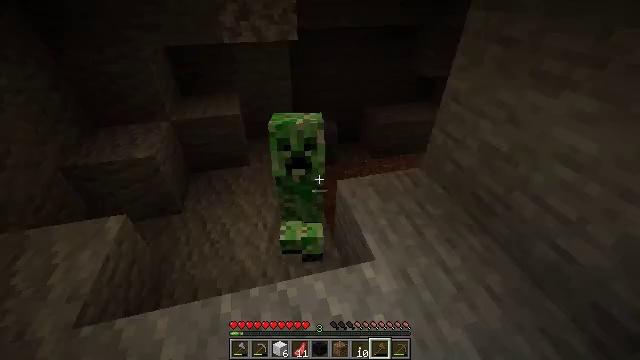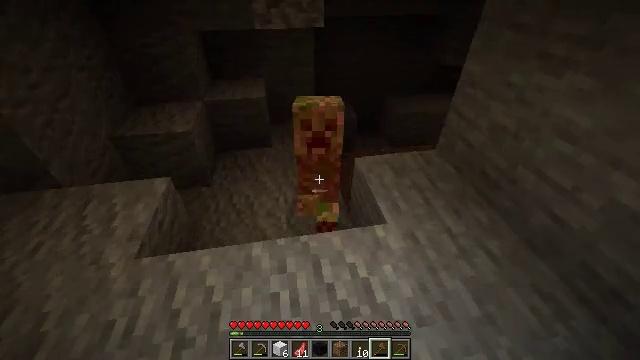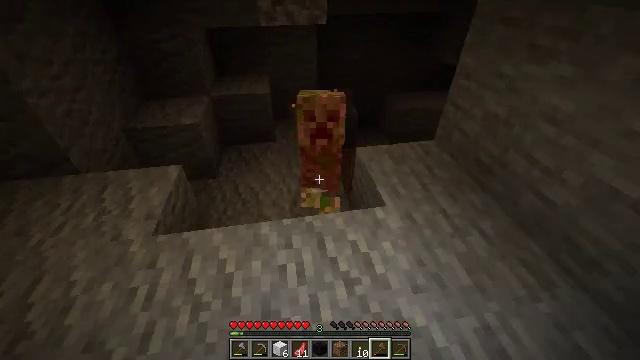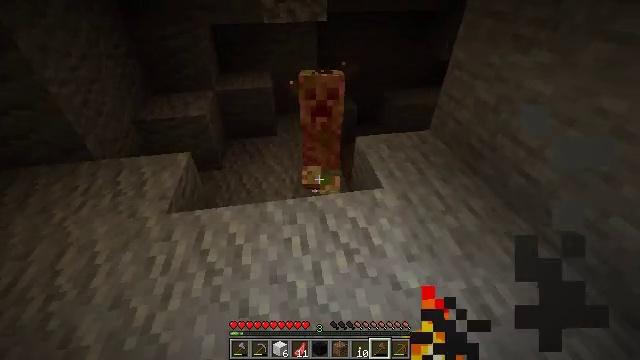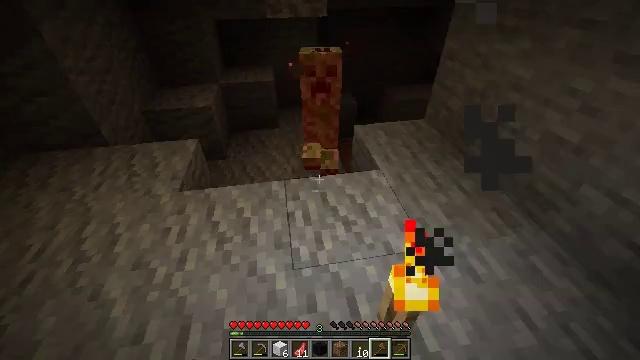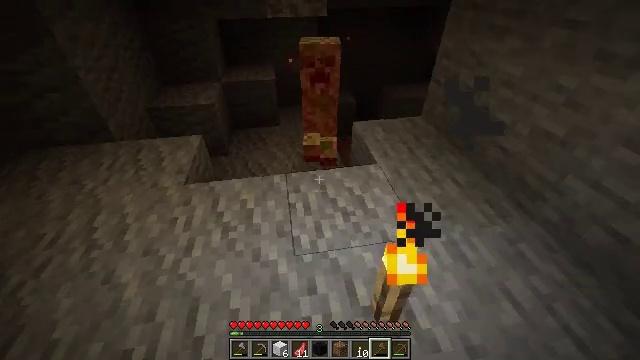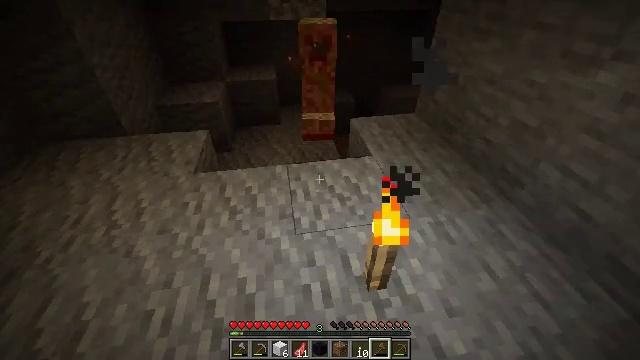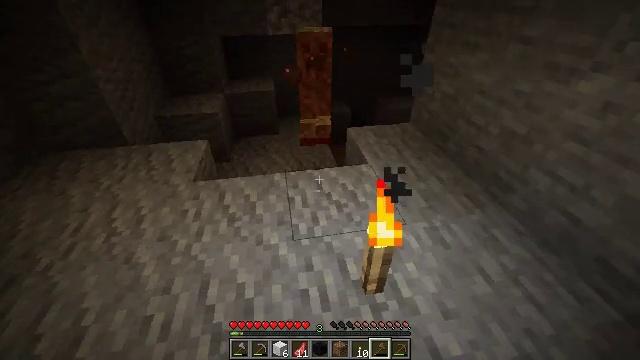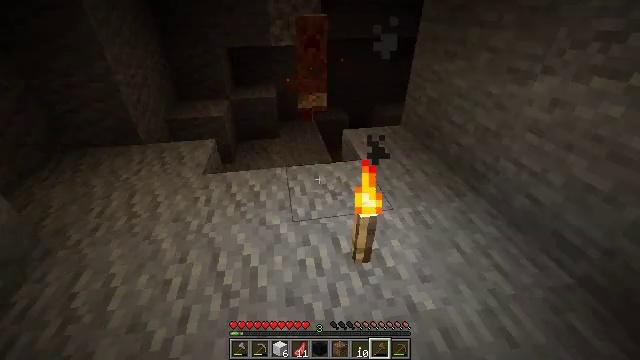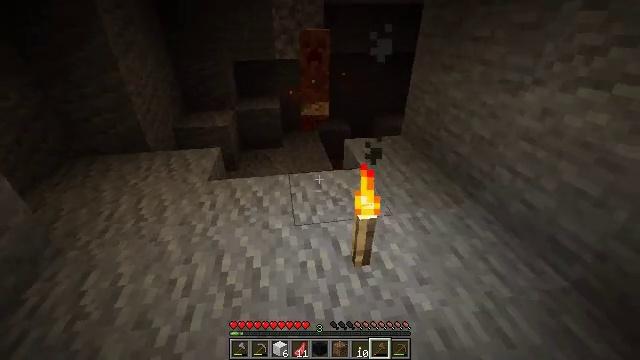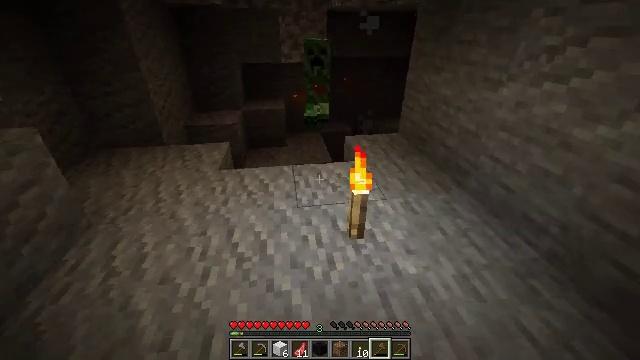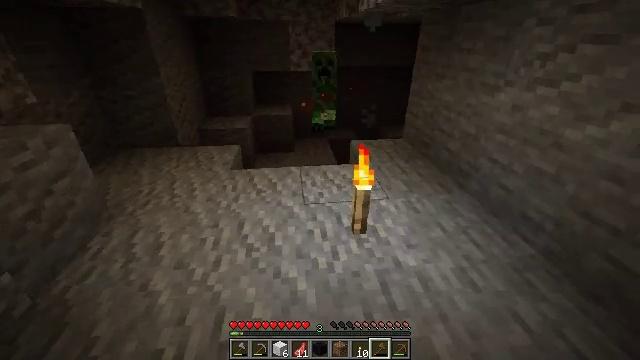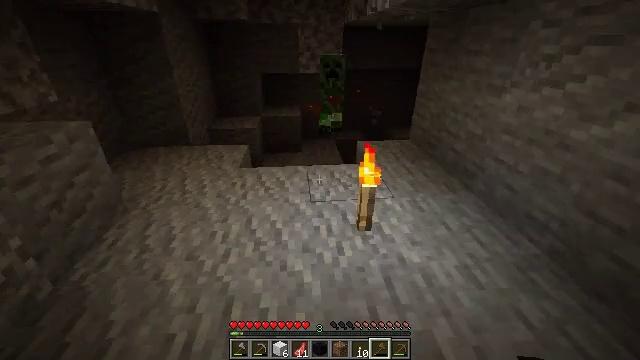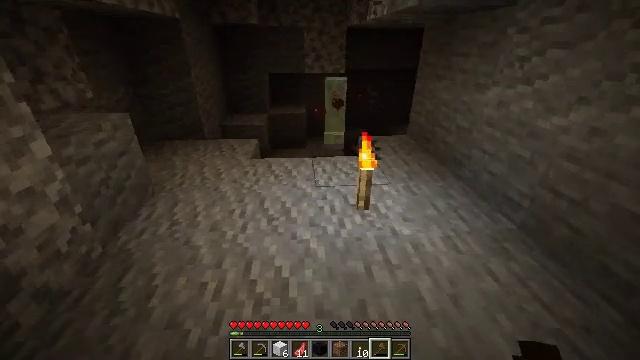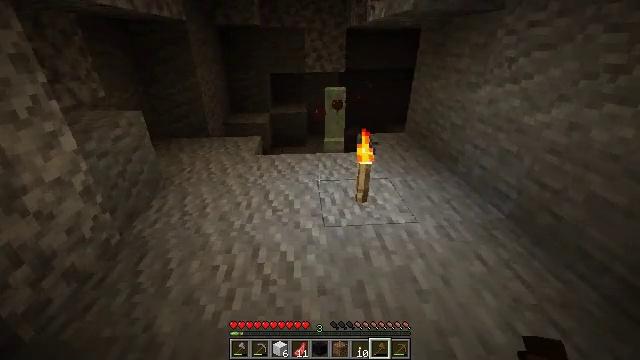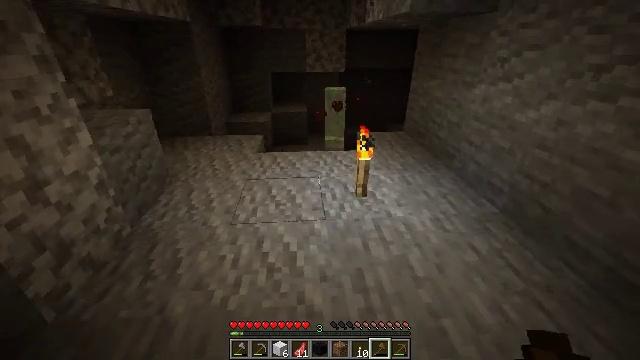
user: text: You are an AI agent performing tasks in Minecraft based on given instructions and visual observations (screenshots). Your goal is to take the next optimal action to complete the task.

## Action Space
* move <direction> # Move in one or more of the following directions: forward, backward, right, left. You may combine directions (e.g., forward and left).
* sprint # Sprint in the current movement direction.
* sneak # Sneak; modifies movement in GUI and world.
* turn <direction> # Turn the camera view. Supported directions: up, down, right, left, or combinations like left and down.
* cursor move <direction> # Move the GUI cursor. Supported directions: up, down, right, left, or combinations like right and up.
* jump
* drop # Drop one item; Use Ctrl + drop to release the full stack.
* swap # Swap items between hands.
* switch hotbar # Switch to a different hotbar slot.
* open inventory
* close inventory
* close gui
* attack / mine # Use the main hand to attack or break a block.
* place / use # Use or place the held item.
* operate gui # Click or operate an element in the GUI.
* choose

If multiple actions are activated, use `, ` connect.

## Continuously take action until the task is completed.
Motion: motion action
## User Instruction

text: Hunt the creeper.
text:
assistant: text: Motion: move back, turn left and down
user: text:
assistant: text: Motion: move back
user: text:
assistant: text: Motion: move back
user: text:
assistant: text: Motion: move back
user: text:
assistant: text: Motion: move back
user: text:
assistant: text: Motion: move back
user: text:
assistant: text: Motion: move back, turn up
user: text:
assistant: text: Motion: move back, turn up
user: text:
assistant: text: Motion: move back, turn up
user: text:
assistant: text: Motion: move back, turn up
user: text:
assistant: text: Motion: move back, turn left and up
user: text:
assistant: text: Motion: move back, turn left
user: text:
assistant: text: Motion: move back
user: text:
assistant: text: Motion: move back
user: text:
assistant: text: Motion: move back
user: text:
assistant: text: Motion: move back
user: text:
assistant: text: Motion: move back
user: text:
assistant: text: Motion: move back
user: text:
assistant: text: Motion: move back, turn up
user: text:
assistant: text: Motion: move back, turn up
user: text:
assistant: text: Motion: move back
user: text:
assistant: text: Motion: move back
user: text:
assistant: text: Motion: move back
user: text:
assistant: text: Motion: move back
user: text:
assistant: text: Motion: move back
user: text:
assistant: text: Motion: move back
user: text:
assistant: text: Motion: move back
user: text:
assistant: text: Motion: move back
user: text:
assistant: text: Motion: move back
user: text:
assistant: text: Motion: no_op